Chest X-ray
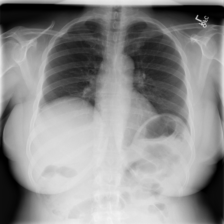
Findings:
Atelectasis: negative
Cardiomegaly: negative
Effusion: negative
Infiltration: negative
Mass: negative
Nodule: negative
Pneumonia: negative
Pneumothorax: negative
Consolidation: negative
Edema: negative
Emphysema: negative
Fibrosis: negative
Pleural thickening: negative
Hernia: negative